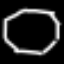
Label: octagon